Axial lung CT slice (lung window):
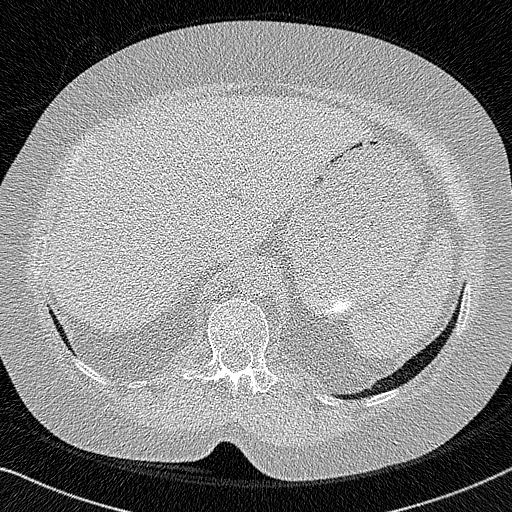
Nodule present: no